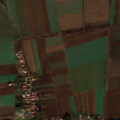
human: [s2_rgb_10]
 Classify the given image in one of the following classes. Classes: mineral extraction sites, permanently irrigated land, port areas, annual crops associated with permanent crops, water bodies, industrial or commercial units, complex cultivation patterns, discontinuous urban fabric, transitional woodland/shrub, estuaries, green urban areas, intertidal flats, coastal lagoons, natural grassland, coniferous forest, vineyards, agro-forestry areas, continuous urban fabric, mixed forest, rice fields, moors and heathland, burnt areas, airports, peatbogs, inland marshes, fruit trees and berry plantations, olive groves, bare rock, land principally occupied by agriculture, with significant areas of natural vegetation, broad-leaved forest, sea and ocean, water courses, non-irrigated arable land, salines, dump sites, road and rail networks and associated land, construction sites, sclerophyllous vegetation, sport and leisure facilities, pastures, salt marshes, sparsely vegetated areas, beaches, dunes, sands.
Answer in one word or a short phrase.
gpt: discontinuous urban fabric, non-irrigated arable land, pastures